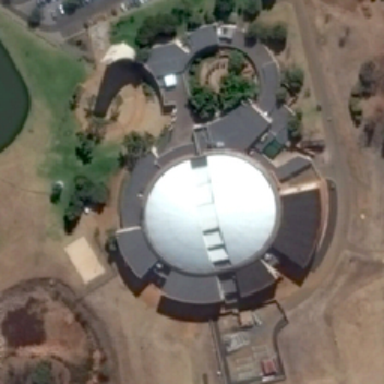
The circular white conference center is surrounded by gray buildings and red bare floors .